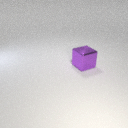
large purple metal cube